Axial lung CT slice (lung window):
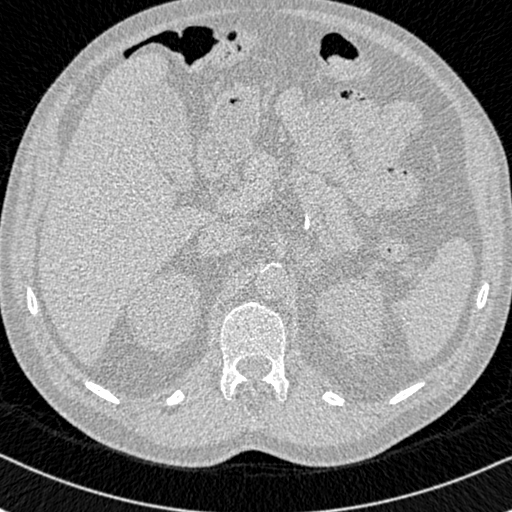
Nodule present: no